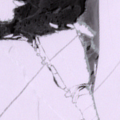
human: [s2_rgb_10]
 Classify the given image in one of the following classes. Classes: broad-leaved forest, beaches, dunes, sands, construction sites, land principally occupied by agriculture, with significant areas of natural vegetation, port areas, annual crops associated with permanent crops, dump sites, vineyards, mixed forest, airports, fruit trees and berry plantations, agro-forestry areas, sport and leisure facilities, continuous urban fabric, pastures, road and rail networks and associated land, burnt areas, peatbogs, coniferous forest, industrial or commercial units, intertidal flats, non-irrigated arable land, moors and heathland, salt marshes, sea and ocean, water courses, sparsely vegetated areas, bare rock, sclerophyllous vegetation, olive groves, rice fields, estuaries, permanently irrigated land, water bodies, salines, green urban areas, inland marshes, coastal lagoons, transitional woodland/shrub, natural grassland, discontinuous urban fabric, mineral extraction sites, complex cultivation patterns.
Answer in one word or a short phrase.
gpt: sea and ocean